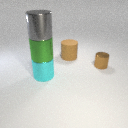
large green metal cylinder below large gray metal cylinder